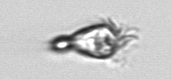
Label: Paratontonia_gracillima